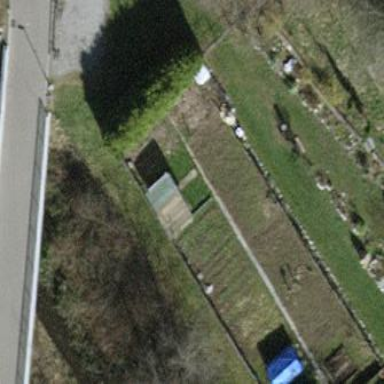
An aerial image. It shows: Garden that is leisure land.